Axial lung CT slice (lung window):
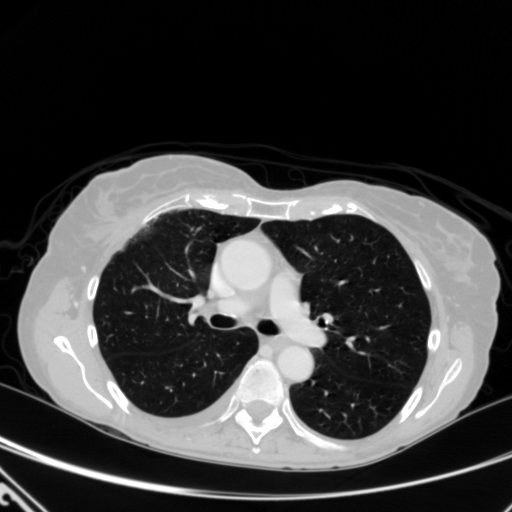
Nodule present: no